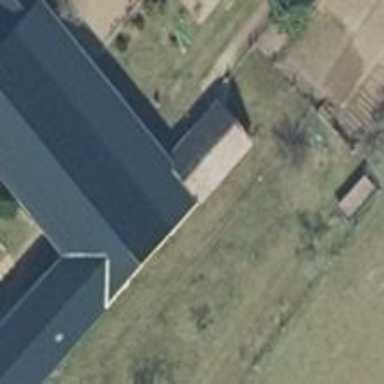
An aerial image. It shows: White barn with gabled roof made of black roof tiles.